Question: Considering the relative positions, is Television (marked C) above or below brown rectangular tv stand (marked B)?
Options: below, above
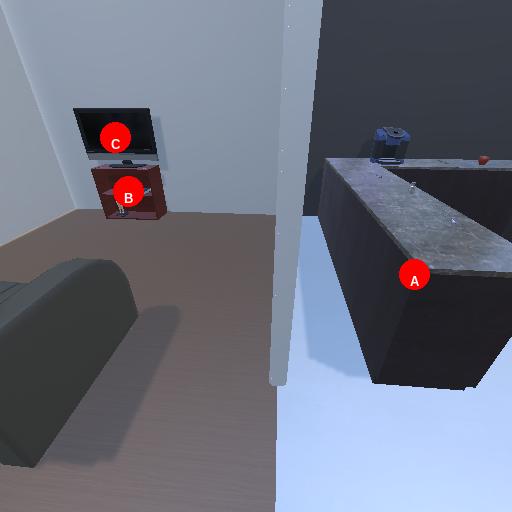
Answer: below